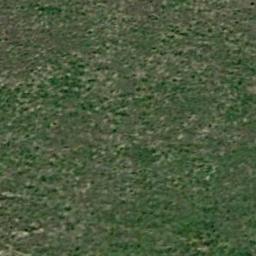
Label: meadow